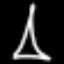
Label: The Eiffel Tower